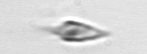
Label: Oxytoxum